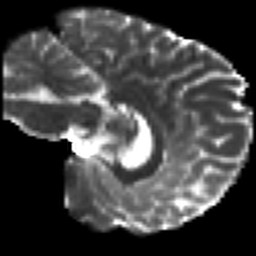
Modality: T2w
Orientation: sagittal
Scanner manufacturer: siemens
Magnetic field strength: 3 T
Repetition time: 7.8 s
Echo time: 0.09 s